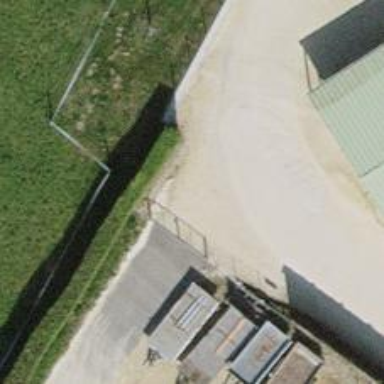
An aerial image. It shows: Gate.